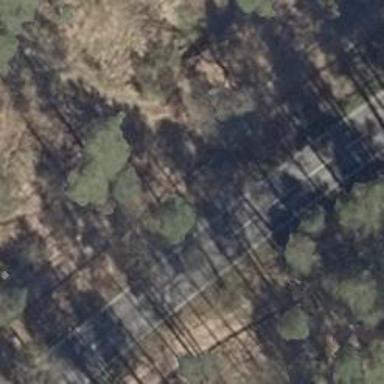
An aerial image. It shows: Grass track with grade4 quality surface.